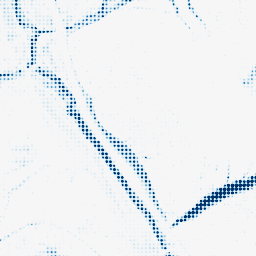
Category: morphological
Decomposition family: morphological_ellipse
Decomposition parameters: operation: closing
width: 20
height: 10
Upsampling method: sinc_hamming
Upsampling parameters: scale: 8
kernel_size: 4
Upsampling scale: 8